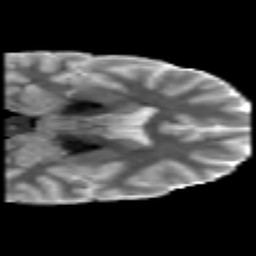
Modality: MD
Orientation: coronal
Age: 22
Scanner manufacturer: philips
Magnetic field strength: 3 T
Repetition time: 8.6 s
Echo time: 0.127 s